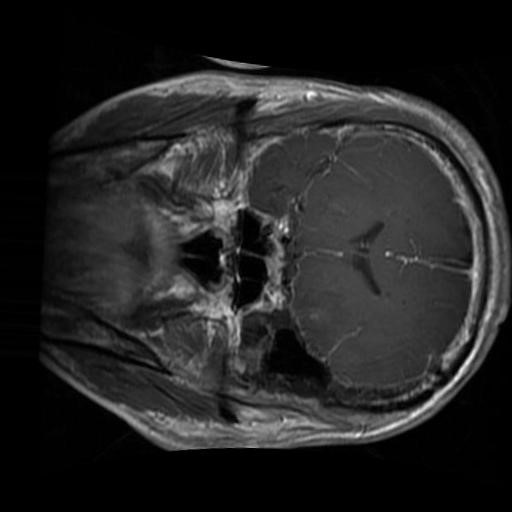
Label: brain_glioma